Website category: university
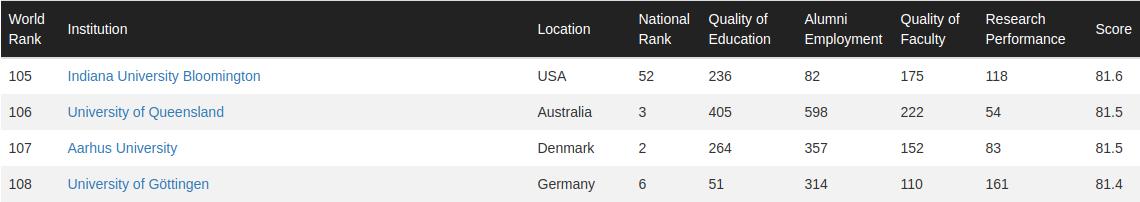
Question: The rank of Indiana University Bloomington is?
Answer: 105

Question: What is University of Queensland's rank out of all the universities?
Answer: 106

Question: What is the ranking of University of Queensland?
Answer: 106

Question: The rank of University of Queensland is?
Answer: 106

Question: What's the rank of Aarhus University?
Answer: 107

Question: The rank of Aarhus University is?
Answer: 107

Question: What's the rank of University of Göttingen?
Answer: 108

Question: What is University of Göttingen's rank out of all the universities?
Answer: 108

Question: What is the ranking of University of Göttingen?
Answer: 108

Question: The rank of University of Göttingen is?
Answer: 108

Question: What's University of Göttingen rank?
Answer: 108

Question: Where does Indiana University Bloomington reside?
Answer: USA

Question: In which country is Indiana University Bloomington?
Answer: USA

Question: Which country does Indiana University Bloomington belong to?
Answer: USA

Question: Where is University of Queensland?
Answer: Australia

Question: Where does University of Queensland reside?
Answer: Australia

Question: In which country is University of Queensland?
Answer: Australia

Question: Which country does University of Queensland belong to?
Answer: Australia

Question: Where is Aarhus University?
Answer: Denmark

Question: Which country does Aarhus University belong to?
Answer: Denmark

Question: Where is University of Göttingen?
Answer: Germany

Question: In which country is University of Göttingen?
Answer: Germany

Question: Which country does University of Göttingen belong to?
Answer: Germany

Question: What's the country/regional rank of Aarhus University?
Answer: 2

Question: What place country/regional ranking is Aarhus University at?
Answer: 2

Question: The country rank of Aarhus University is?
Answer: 2

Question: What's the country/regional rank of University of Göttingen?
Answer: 6

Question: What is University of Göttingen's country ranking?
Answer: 6

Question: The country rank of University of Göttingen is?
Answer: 6

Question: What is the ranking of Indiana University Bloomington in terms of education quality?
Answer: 236

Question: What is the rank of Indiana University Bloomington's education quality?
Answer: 236

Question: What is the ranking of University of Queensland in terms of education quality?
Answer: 405

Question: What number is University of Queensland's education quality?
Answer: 405

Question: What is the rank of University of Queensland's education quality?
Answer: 405

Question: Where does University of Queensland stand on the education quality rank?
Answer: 405

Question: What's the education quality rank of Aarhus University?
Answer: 264

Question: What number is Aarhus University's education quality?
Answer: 264

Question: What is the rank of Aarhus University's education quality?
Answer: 264

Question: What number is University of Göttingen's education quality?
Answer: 51

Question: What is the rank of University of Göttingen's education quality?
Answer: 51

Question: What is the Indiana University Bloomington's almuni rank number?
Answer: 82

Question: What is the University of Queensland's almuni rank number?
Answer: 598

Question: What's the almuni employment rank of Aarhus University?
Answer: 357

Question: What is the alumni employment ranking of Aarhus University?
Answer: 357

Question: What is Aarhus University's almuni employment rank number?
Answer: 357

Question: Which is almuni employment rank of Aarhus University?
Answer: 357

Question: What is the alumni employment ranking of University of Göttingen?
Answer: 314

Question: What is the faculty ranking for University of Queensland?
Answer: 222

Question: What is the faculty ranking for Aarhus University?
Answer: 152

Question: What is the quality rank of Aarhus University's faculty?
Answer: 152

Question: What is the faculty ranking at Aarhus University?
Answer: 152

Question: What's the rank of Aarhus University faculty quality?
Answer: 152

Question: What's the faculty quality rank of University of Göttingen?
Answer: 110

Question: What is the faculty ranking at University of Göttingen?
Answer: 110

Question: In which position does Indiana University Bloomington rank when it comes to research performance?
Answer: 118

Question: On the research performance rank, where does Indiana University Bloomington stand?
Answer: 118

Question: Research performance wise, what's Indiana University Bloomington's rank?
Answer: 118

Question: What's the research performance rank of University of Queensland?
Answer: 54

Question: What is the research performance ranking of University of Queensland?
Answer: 54

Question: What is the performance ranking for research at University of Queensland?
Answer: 54

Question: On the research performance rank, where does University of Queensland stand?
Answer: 54

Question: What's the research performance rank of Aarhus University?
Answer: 83

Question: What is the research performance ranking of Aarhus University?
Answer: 83

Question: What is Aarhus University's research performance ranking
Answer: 83